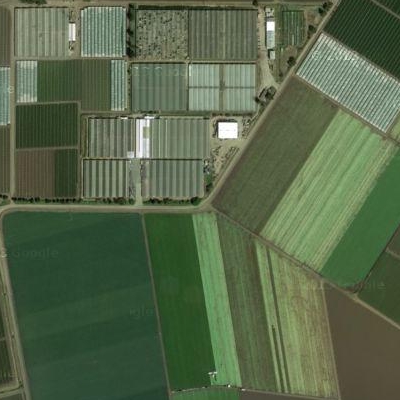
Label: Field